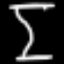
Label: hourglass